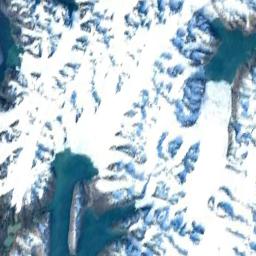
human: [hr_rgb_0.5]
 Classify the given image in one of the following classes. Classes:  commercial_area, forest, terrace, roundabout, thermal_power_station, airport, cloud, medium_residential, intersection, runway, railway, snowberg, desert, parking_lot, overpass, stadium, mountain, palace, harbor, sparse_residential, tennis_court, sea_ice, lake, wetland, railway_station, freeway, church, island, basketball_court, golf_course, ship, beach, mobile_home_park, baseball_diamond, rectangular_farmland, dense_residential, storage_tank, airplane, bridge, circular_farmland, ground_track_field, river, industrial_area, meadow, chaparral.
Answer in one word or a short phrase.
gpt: snowberg